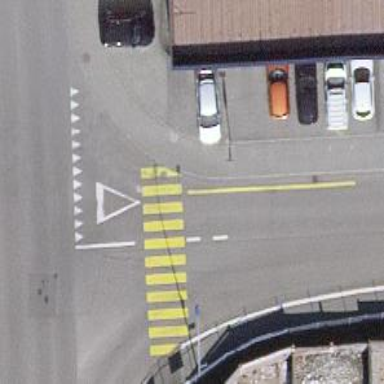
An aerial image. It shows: Zebra crossing on the road.